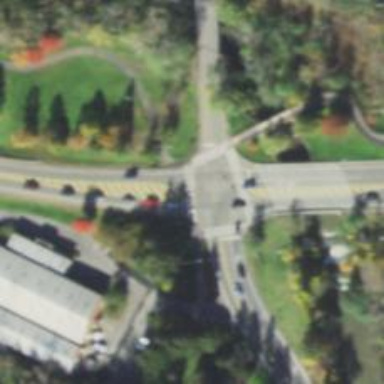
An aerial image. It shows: Crossing on the cycleway marked as zebra crossing.